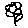
Label: flower